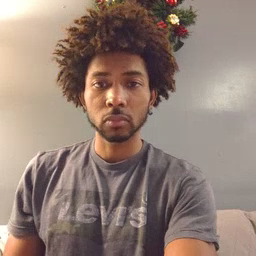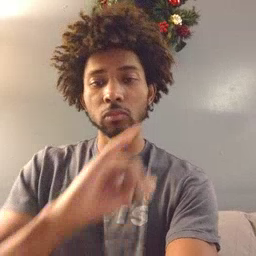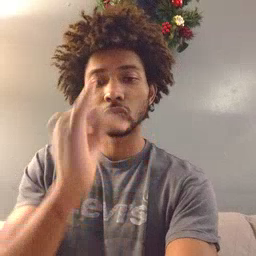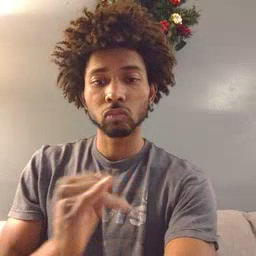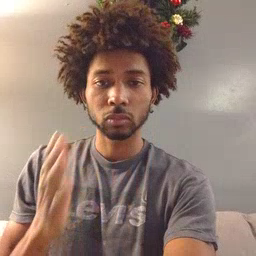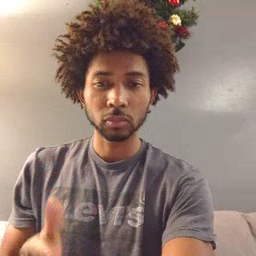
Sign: drawer